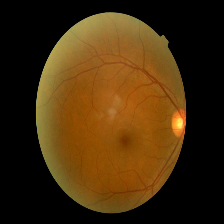
Diabetic retinopathy grade: Mild